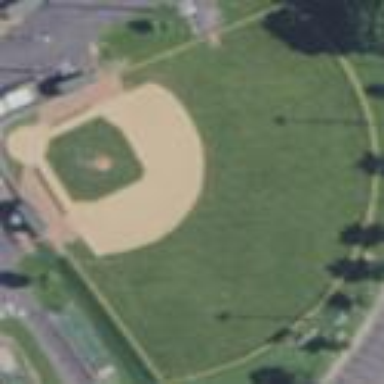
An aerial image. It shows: Baseball pitch for leisure and sports activities.